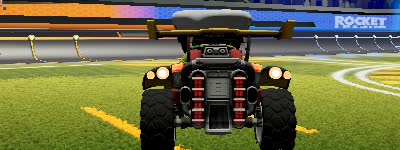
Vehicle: octane